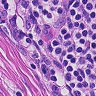
Metastatic tissue present: no